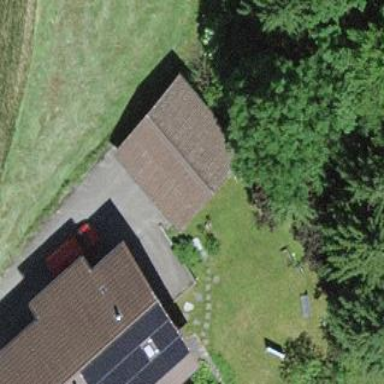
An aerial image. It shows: Garage.